Chest X-ray. View position: PA
Patient age: 45
Patient sex: F
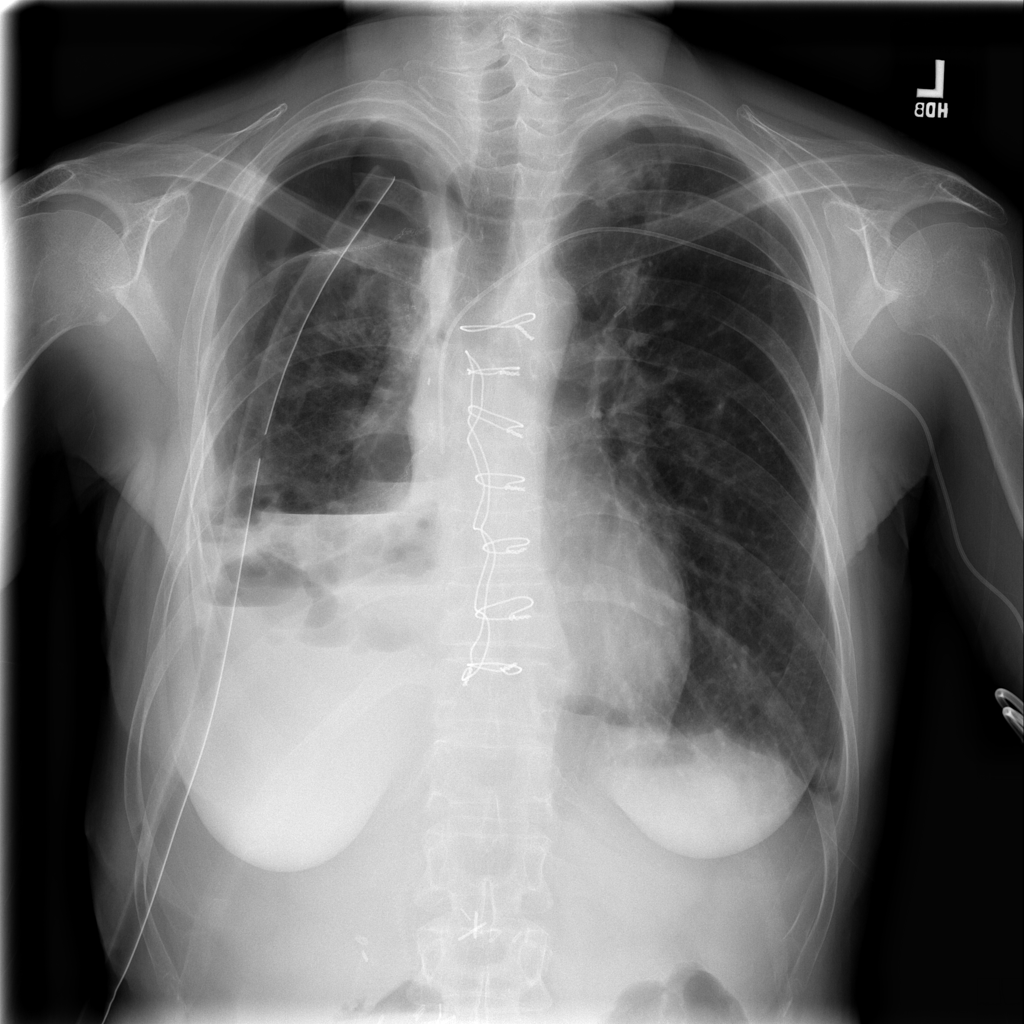
Finding: Pneumothorax